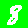
Digit: 8